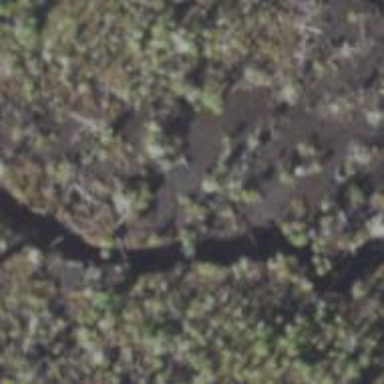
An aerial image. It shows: Marshy wetland area.